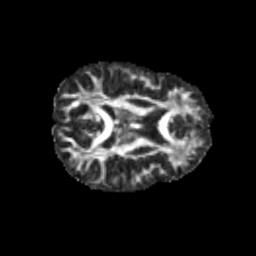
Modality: FA
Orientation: axial
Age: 13
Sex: female
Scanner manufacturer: siemens
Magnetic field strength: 3 T
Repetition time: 3.8 s
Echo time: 0.07 s